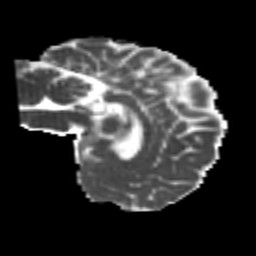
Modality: MD
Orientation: sagittal
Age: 24
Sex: female
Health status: healthy
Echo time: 0.074 s